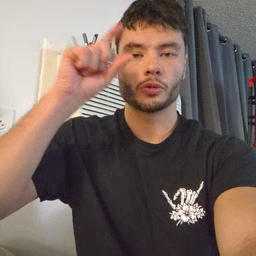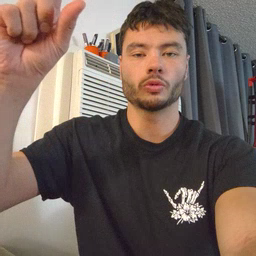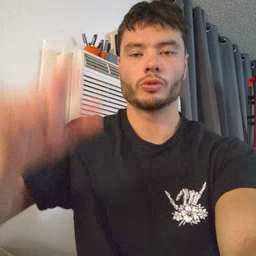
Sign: moon